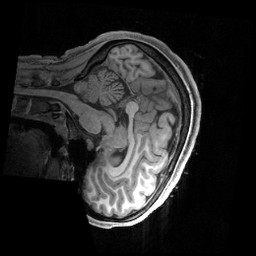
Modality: T1w
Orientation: sagittal
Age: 18
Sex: female
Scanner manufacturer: siemens
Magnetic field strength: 3 T
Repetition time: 2.4 s
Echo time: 0.00231 s